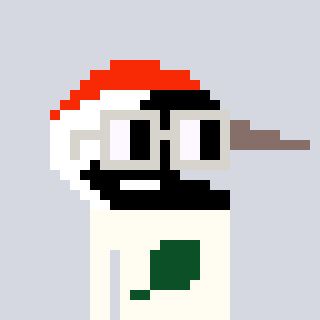
a pixel art character with square light gray glasses, a crane-shaped head and a grayscale-colored body on a cool background